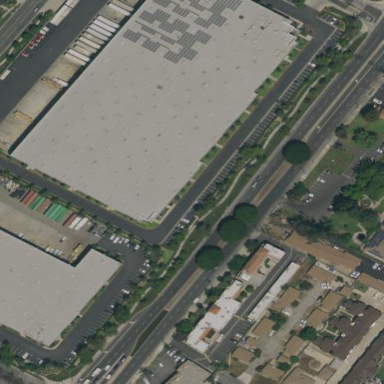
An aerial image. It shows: Warehouse building.